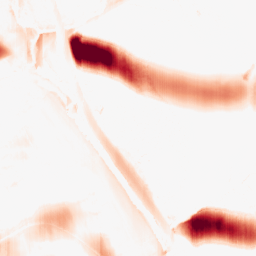
Category: morphological
Decomposition family: morphological_ellipse
Decomposition parameters: operation: opening
width: 50
height: 5
Upsampling method: edge_directed
Upsampling parameters: scale: 2
Upsampling scale: 2